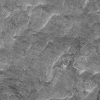
Atmospheric dust classification: not_dusty